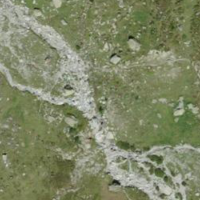
EUNIS habitat code: 26
Species observed at this site:
Marmota marmota
Anthus spinoletta